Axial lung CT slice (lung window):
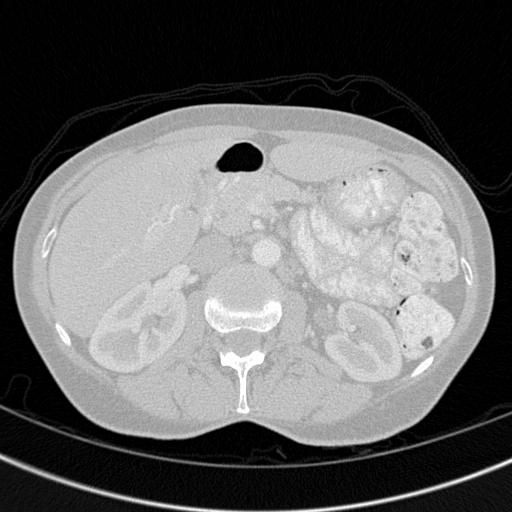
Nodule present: no